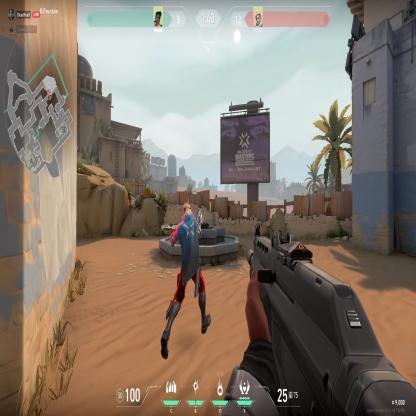
Label: enemy